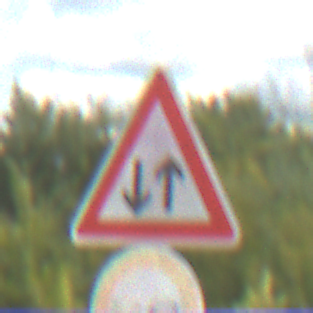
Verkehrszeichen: Gegenverkehr
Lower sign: Ueberholverbot
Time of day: Midday
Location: Outdoor (Suburban)
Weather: PartlyCloudy
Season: Summer
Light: Natural